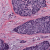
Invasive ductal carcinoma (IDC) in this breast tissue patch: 0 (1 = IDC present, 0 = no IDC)